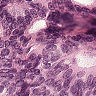
Metastatic tissue present: yes